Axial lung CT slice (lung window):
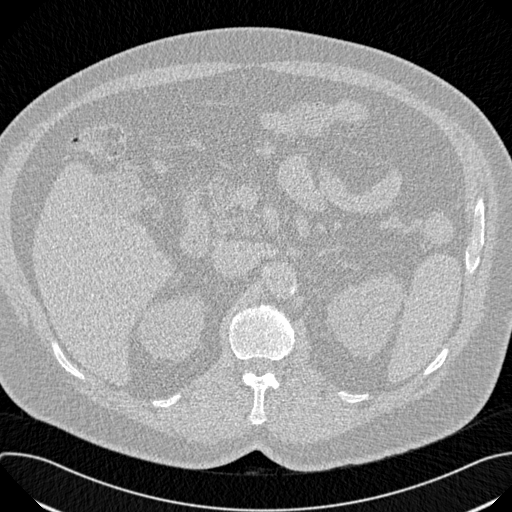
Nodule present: no